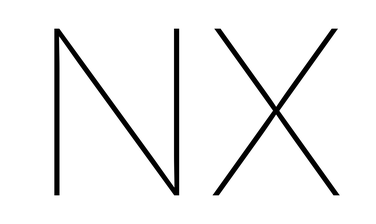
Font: Inter_Thin